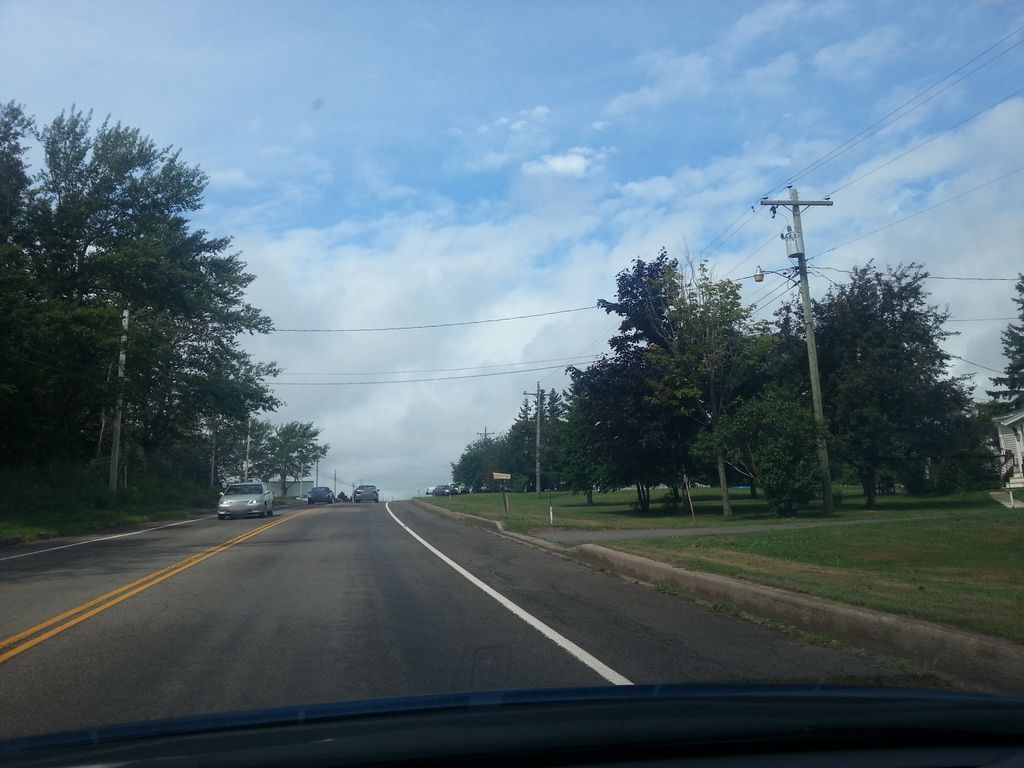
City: charlottetown